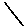
Label: line